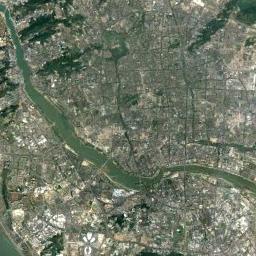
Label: river